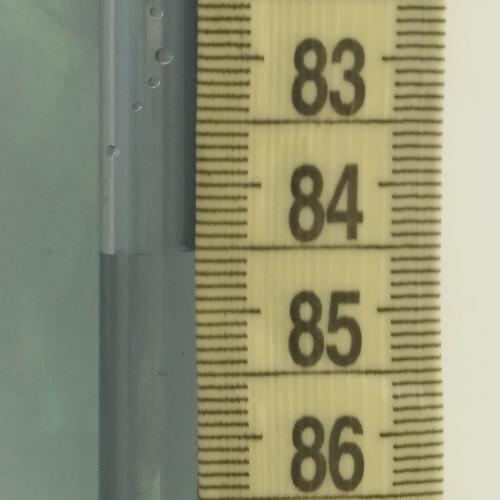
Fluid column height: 84.5 cm